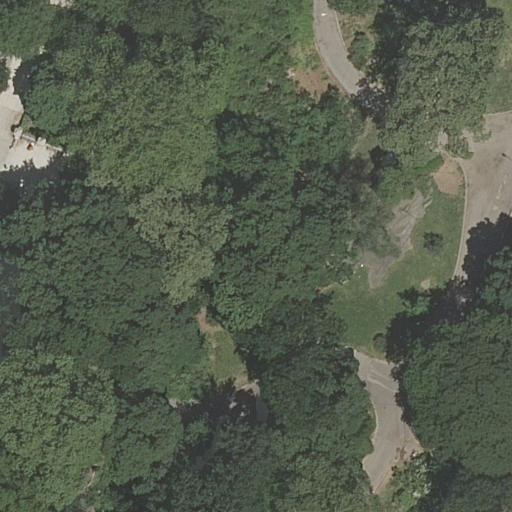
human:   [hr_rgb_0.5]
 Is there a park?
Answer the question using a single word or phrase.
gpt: yes

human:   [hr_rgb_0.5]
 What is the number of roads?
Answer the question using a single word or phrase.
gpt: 7

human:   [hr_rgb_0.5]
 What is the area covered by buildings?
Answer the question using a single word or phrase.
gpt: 0m2

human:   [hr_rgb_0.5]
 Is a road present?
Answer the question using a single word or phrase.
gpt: yes

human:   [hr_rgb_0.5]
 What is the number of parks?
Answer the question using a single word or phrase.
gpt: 1

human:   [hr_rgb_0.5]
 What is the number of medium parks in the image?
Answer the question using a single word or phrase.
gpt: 0

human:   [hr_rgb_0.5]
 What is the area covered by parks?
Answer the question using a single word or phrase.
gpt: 10345m2

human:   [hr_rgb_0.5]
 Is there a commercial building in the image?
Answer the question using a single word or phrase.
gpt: no

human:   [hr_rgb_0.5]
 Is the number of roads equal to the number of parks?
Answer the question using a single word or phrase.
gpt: no

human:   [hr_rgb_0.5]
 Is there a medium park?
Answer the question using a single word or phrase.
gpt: no

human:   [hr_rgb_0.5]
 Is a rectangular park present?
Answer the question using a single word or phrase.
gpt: no

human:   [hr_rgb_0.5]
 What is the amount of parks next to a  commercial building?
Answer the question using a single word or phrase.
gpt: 0

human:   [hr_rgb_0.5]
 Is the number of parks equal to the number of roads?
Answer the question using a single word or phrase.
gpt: no

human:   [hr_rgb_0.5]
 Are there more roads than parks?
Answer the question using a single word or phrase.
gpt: yes

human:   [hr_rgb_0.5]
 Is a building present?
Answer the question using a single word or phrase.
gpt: no

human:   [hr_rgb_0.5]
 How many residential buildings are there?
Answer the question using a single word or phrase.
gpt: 0

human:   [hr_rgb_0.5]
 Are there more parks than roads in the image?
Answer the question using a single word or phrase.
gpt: no

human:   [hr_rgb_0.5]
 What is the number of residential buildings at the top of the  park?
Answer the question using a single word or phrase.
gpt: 0

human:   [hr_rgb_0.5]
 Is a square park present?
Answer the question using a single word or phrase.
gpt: no

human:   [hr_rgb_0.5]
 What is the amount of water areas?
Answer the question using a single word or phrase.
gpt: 0

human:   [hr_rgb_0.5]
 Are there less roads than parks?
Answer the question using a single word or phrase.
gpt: no

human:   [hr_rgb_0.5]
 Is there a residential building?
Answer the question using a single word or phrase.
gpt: no

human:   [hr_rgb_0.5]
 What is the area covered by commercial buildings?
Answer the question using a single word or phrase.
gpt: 0m2

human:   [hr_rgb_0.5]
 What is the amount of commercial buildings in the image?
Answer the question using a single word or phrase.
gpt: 0

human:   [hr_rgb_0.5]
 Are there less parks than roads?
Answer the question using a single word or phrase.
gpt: yes

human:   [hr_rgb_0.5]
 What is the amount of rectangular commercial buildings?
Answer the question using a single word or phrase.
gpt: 0

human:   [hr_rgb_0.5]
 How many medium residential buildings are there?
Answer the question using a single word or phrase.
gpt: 0

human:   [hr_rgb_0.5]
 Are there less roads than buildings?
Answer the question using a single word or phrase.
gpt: no

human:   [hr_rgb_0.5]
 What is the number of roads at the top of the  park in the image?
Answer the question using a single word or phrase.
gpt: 7

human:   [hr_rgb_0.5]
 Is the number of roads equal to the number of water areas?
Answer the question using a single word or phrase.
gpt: no

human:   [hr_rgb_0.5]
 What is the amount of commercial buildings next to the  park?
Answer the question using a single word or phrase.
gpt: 0

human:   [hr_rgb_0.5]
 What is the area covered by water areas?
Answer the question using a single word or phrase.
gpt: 0m2

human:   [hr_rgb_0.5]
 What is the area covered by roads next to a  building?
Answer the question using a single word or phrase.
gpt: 0m2

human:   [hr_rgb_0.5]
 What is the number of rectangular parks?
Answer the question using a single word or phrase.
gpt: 0

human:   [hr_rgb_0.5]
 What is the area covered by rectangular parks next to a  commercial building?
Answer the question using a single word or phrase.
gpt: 0m2

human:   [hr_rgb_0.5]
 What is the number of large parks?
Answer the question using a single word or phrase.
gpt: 1

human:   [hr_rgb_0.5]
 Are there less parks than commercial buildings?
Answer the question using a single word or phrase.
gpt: no

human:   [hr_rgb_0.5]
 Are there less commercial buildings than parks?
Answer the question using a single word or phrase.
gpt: yes

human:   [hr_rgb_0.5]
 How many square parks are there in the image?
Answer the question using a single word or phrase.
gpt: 0

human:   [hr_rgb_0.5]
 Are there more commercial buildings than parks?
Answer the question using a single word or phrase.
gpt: no

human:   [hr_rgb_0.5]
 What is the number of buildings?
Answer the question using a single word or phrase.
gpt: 0

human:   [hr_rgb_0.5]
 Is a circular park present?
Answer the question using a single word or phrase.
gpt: no

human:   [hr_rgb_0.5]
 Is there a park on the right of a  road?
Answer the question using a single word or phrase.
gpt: no

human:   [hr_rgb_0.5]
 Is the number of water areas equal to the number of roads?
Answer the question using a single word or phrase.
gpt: no

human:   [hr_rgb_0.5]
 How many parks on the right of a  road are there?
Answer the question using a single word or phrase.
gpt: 0

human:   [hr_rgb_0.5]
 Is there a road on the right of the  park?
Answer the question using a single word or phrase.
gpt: yes

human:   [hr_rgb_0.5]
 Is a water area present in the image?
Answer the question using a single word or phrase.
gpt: no

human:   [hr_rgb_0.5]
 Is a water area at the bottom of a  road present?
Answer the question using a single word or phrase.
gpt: no

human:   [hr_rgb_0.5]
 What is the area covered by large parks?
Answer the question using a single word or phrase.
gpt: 10345m2

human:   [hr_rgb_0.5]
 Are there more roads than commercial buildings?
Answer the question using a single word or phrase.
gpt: yes

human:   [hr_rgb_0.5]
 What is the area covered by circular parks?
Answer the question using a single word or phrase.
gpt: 0m2

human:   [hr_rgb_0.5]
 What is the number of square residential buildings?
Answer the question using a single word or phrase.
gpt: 0

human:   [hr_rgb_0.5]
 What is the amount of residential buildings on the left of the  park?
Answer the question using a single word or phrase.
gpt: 0

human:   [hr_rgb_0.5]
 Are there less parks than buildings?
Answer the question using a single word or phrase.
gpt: no

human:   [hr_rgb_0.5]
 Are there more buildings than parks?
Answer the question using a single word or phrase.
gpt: no

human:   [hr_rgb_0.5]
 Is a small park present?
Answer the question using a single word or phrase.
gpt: no

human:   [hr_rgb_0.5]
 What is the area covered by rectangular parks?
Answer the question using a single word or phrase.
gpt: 0m2

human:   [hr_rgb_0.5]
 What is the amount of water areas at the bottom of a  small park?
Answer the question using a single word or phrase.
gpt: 0

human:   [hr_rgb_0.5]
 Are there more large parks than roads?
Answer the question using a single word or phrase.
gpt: no

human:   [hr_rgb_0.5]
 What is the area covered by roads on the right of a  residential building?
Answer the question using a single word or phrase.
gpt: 0m2

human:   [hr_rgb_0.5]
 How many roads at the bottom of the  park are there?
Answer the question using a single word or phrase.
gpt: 0

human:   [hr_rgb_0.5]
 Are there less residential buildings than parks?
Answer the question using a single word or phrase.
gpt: yes

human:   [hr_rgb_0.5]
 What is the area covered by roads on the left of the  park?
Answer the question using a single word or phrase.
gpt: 0m2

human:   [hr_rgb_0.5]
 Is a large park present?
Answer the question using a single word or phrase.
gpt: yes